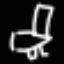
Label: chair